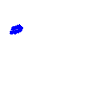
Particle: electron